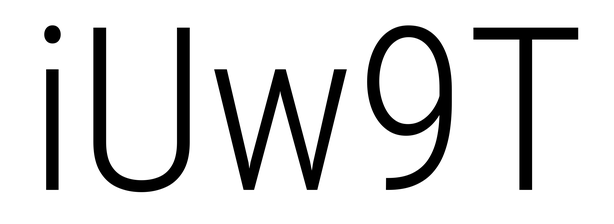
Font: Roboto_Condensed_Light